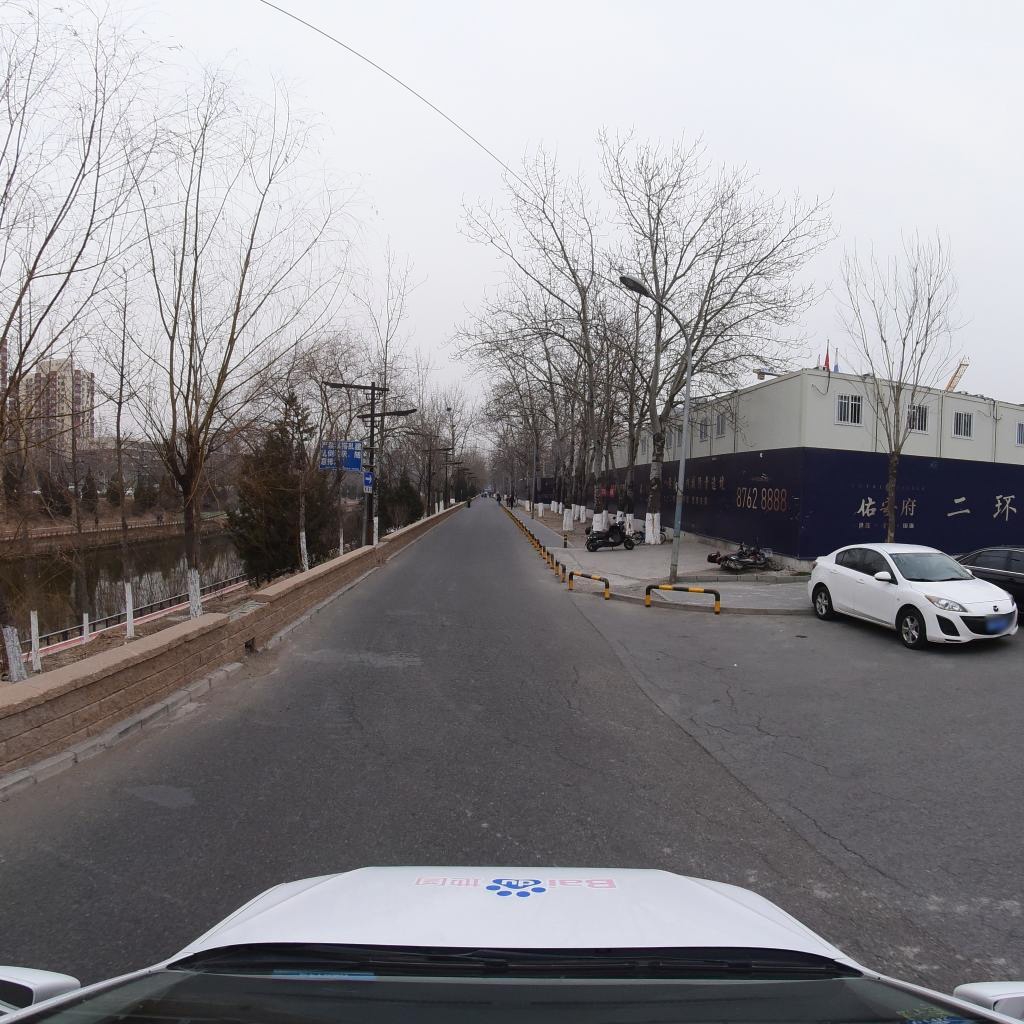
Region: Fengtai
Road damage annotations: pothole, longitudinal crack